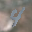
Label: 4